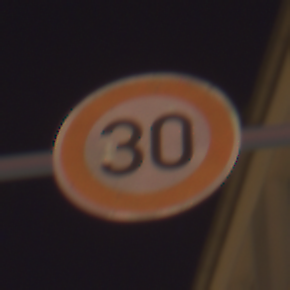
Verkehrszeichen: Geschwindigkeit30
Umgebung: Outdoor, Urban
Tageszeit: Night
Wetter: Clear
Licht: Artificial
Jahreszeit: NotSpecified
Kontrast: HighContrast